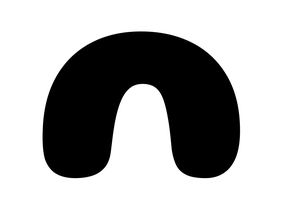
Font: Gluten_Bold